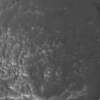
Label: not_dusty